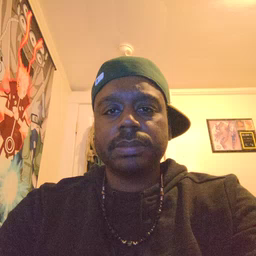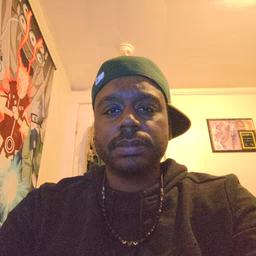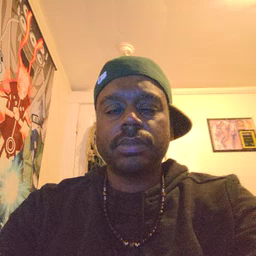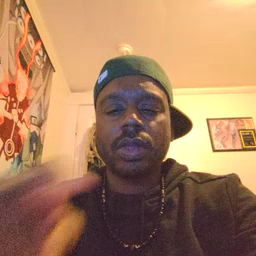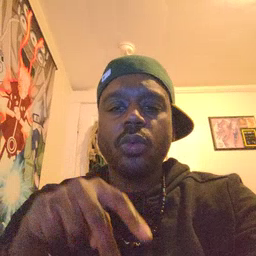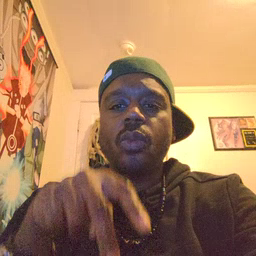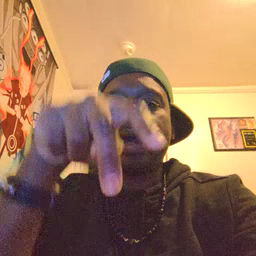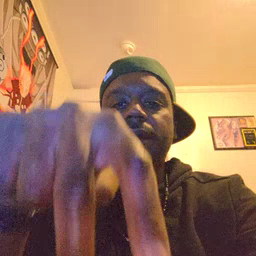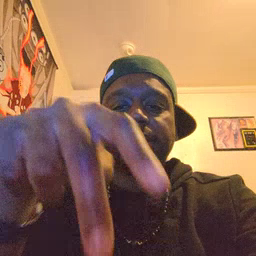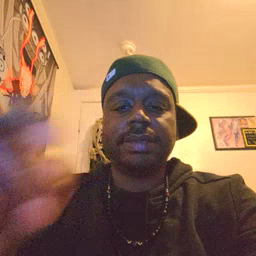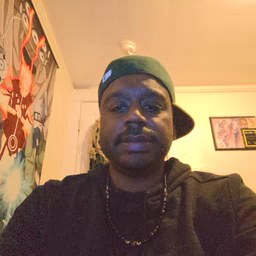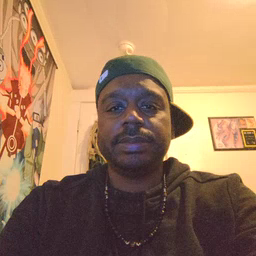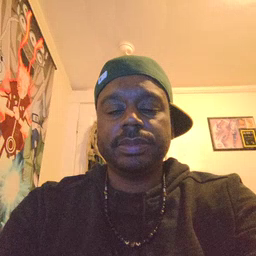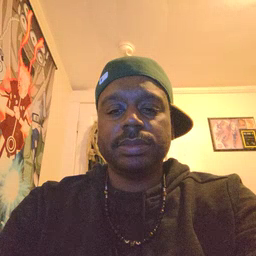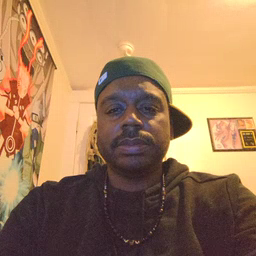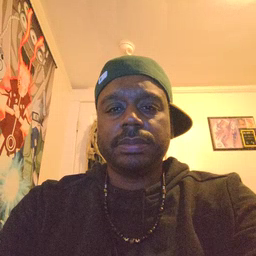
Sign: ride